Question: I am looking to draw a UILabel (preferable through subclassing) as a transparent label, but with solid background. I draw up an quick example (sorry, it's ugly, but it gets the points across :)).
Basically I have a UILabel and I would like the background to be a set colour, and the text should be transparent. I do not want to colour the text with the views background, but instead have it be 100% transparent, since I have a texture in the background that I want to make sure lines up inside and outside of the label.
I've been spending the night browsing SO and searching on Google, but I have found no helpful sources. I don't have much experience with CG drawing, so I would appreciate any links, help, tutorial or sample code (maybe Apple has some I need to have a look at?).
Thanks a bunch!

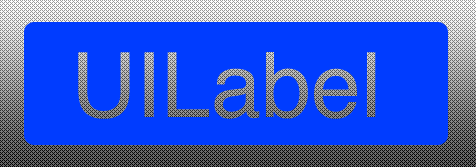
Answer: I've rewritten it as a UILabel subclass using barely any code and posted it on <URL>
The gist of it is you override drawRect but call '[super drawRect:rect]' to let the UILabel render as normal. Using a white label color lets you easily use the label itself as a mask.
'''
- (void)drawRect:(CGRect)rect
{
CGContextRef context = UIGraphicsGetCurrentContext();
// let the superclass draw the label normally
[super drawRect:rect];
CGContextConcatCTM(context, CGAffineTransformMake(1, 0, 0, -1, 0, CGRectGetHeight(rect)));
// create a mask from the normally rendered text
CGImageRef image = CGBitmapContextCreateImage(context);
CGImageRef mask = CGImageMaskCreate(CGImageGetWidth(image), CGImageGetHeight(image), CGImageGetBitsPerComponent(image), CGImageGetBitsPerPixel(image), CGImageGetBytesPerRow(image), CGImageGetDataProvider(image), CGImageGetDecode(image), CGImageGetShouldInterpolate(image));
CFRelease(image); image = NULL;
// wipe the slate clean
CGContextClearRect(context, rect);
CGContextSaveGState(context);
CGContextClipToMask(context, rect, mask);
CFRelease(mask); mask = NULL;
[self RS_drawBackgroundInRect:rect];
CGContextRestoreGState(context);
}
'''